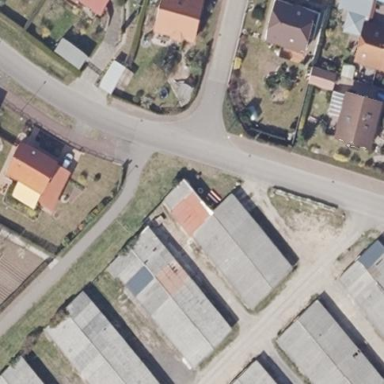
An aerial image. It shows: Group of garages.